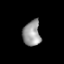
Tissue: lung
Cell type: T cells
Senescence score: 0.2313
Nuclear area (px): 438
Mean DAPI intensity: 153.527